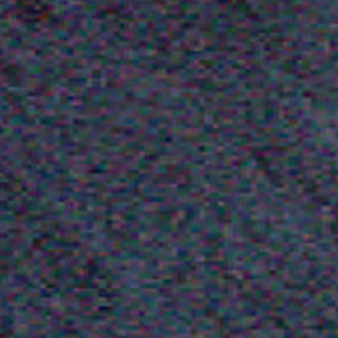
Label: other